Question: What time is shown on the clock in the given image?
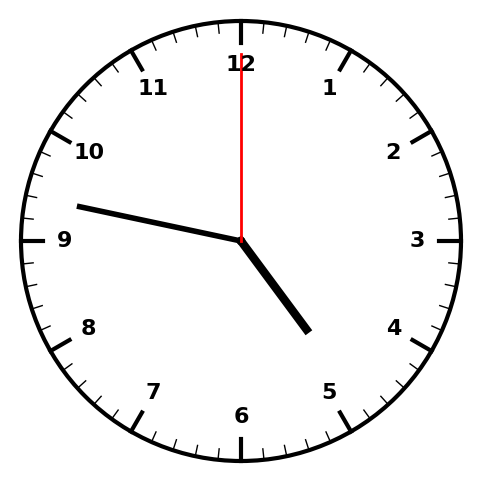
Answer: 04:47:00